Current action and preconditions to check: trajectory_clear

Your task: For each precondition in the list above, predict whether it will hold at this action.

Consider the current scene as observed from the mobile robot's camera, and analyze the predicted future states of all dynamic agents (e.g., people, animals, vehicles, or any moving entities) within the NEXT SECOND.

IMPORTANT: Only answer "very likely" if you are absolutely certain—based on strong, clear evidence—that a dynamic agent will violate the precondition in the predicted future state. Do NOT answer "very likely" for unlikely, ambiguous, or low-probability risks.

Ask yourself for each precondition: Is there a high probability, with clear and convincing evidence, that the predicted future states of any dynamic agent will interfere with the predicted future state of the currently executing action within the NEXT SECOND, causing that precondition to fail?

Assess the risk level based on these predictions. Use "likely" or "very likely" if motions create a clear risk of interference.

Use "neutral" or "improbable" if agents are nearby but their predicted paths are clearly diverging or non-conflicting.

Failure Risk Categories: "very improbable", "improbable", "neutral", "likely", "very likely"

Answer Format: Output ONLY the probability_of_failure value from these categories: "very improbable", "improbable", "neutral", "likely", "very likely"

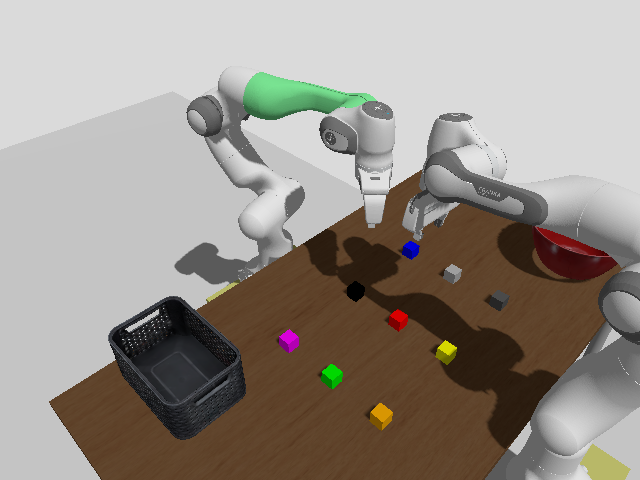

Answer: very likely